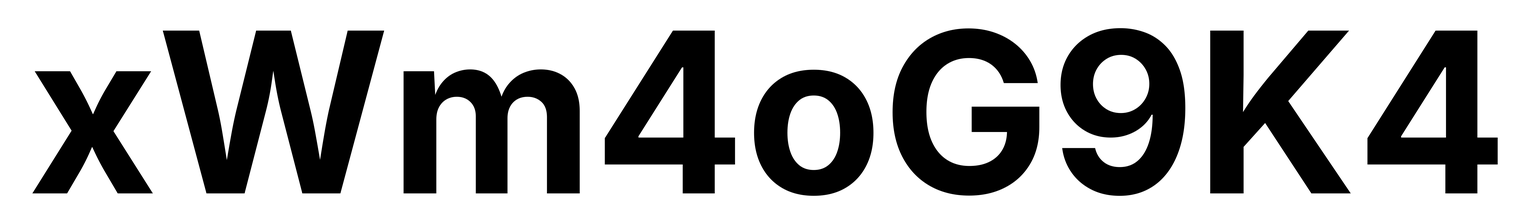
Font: Inter_Bold